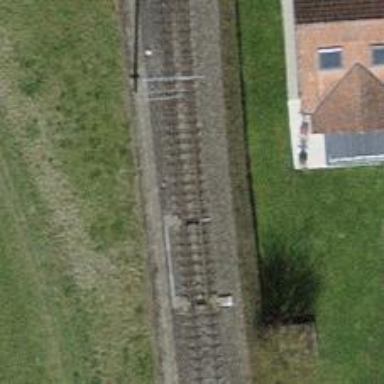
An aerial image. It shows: Narrow-gauge railway with 1 track. The tracks are electrified with contact line.